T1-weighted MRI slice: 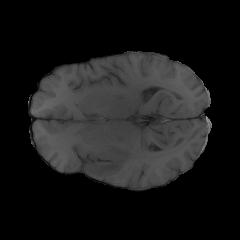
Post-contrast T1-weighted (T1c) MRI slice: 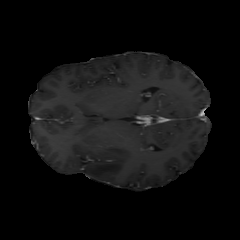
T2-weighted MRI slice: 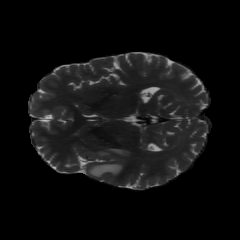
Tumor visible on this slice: yes